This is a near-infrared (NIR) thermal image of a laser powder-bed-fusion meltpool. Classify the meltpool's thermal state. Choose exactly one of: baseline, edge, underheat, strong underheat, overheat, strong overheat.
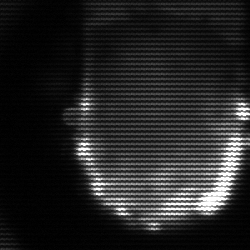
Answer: baseline